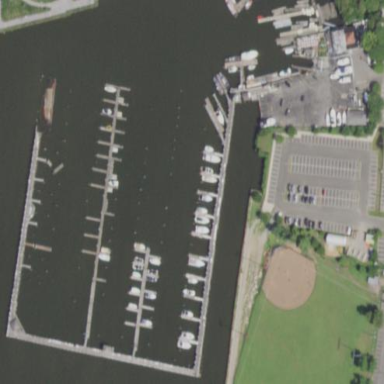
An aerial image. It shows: Marina area for leisure land.